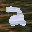
Label: 2